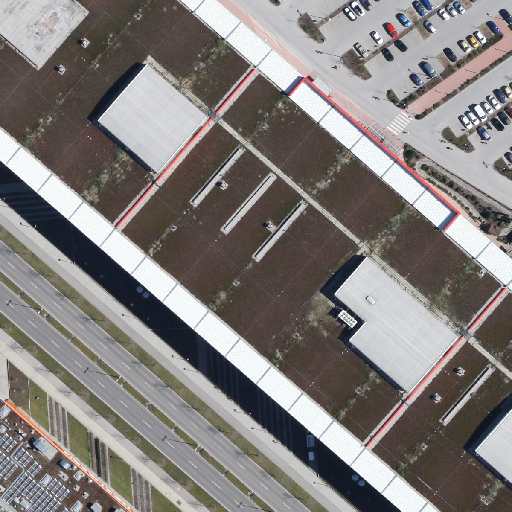
Referring expression: van in the parking area